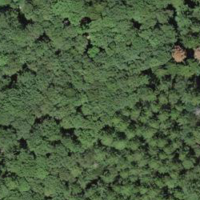
EUNIS habitat code: 41
Species observed at this site:
Euphorbia cyparissias